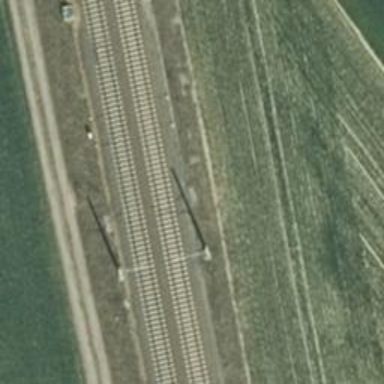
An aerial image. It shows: Railway signal.